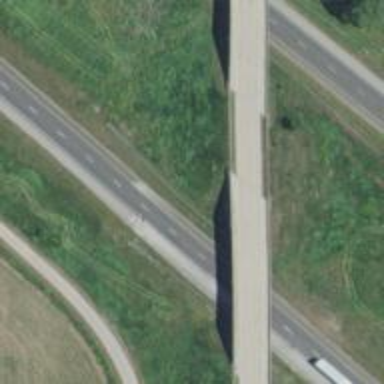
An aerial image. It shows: Asphalt motorway.